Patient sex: M
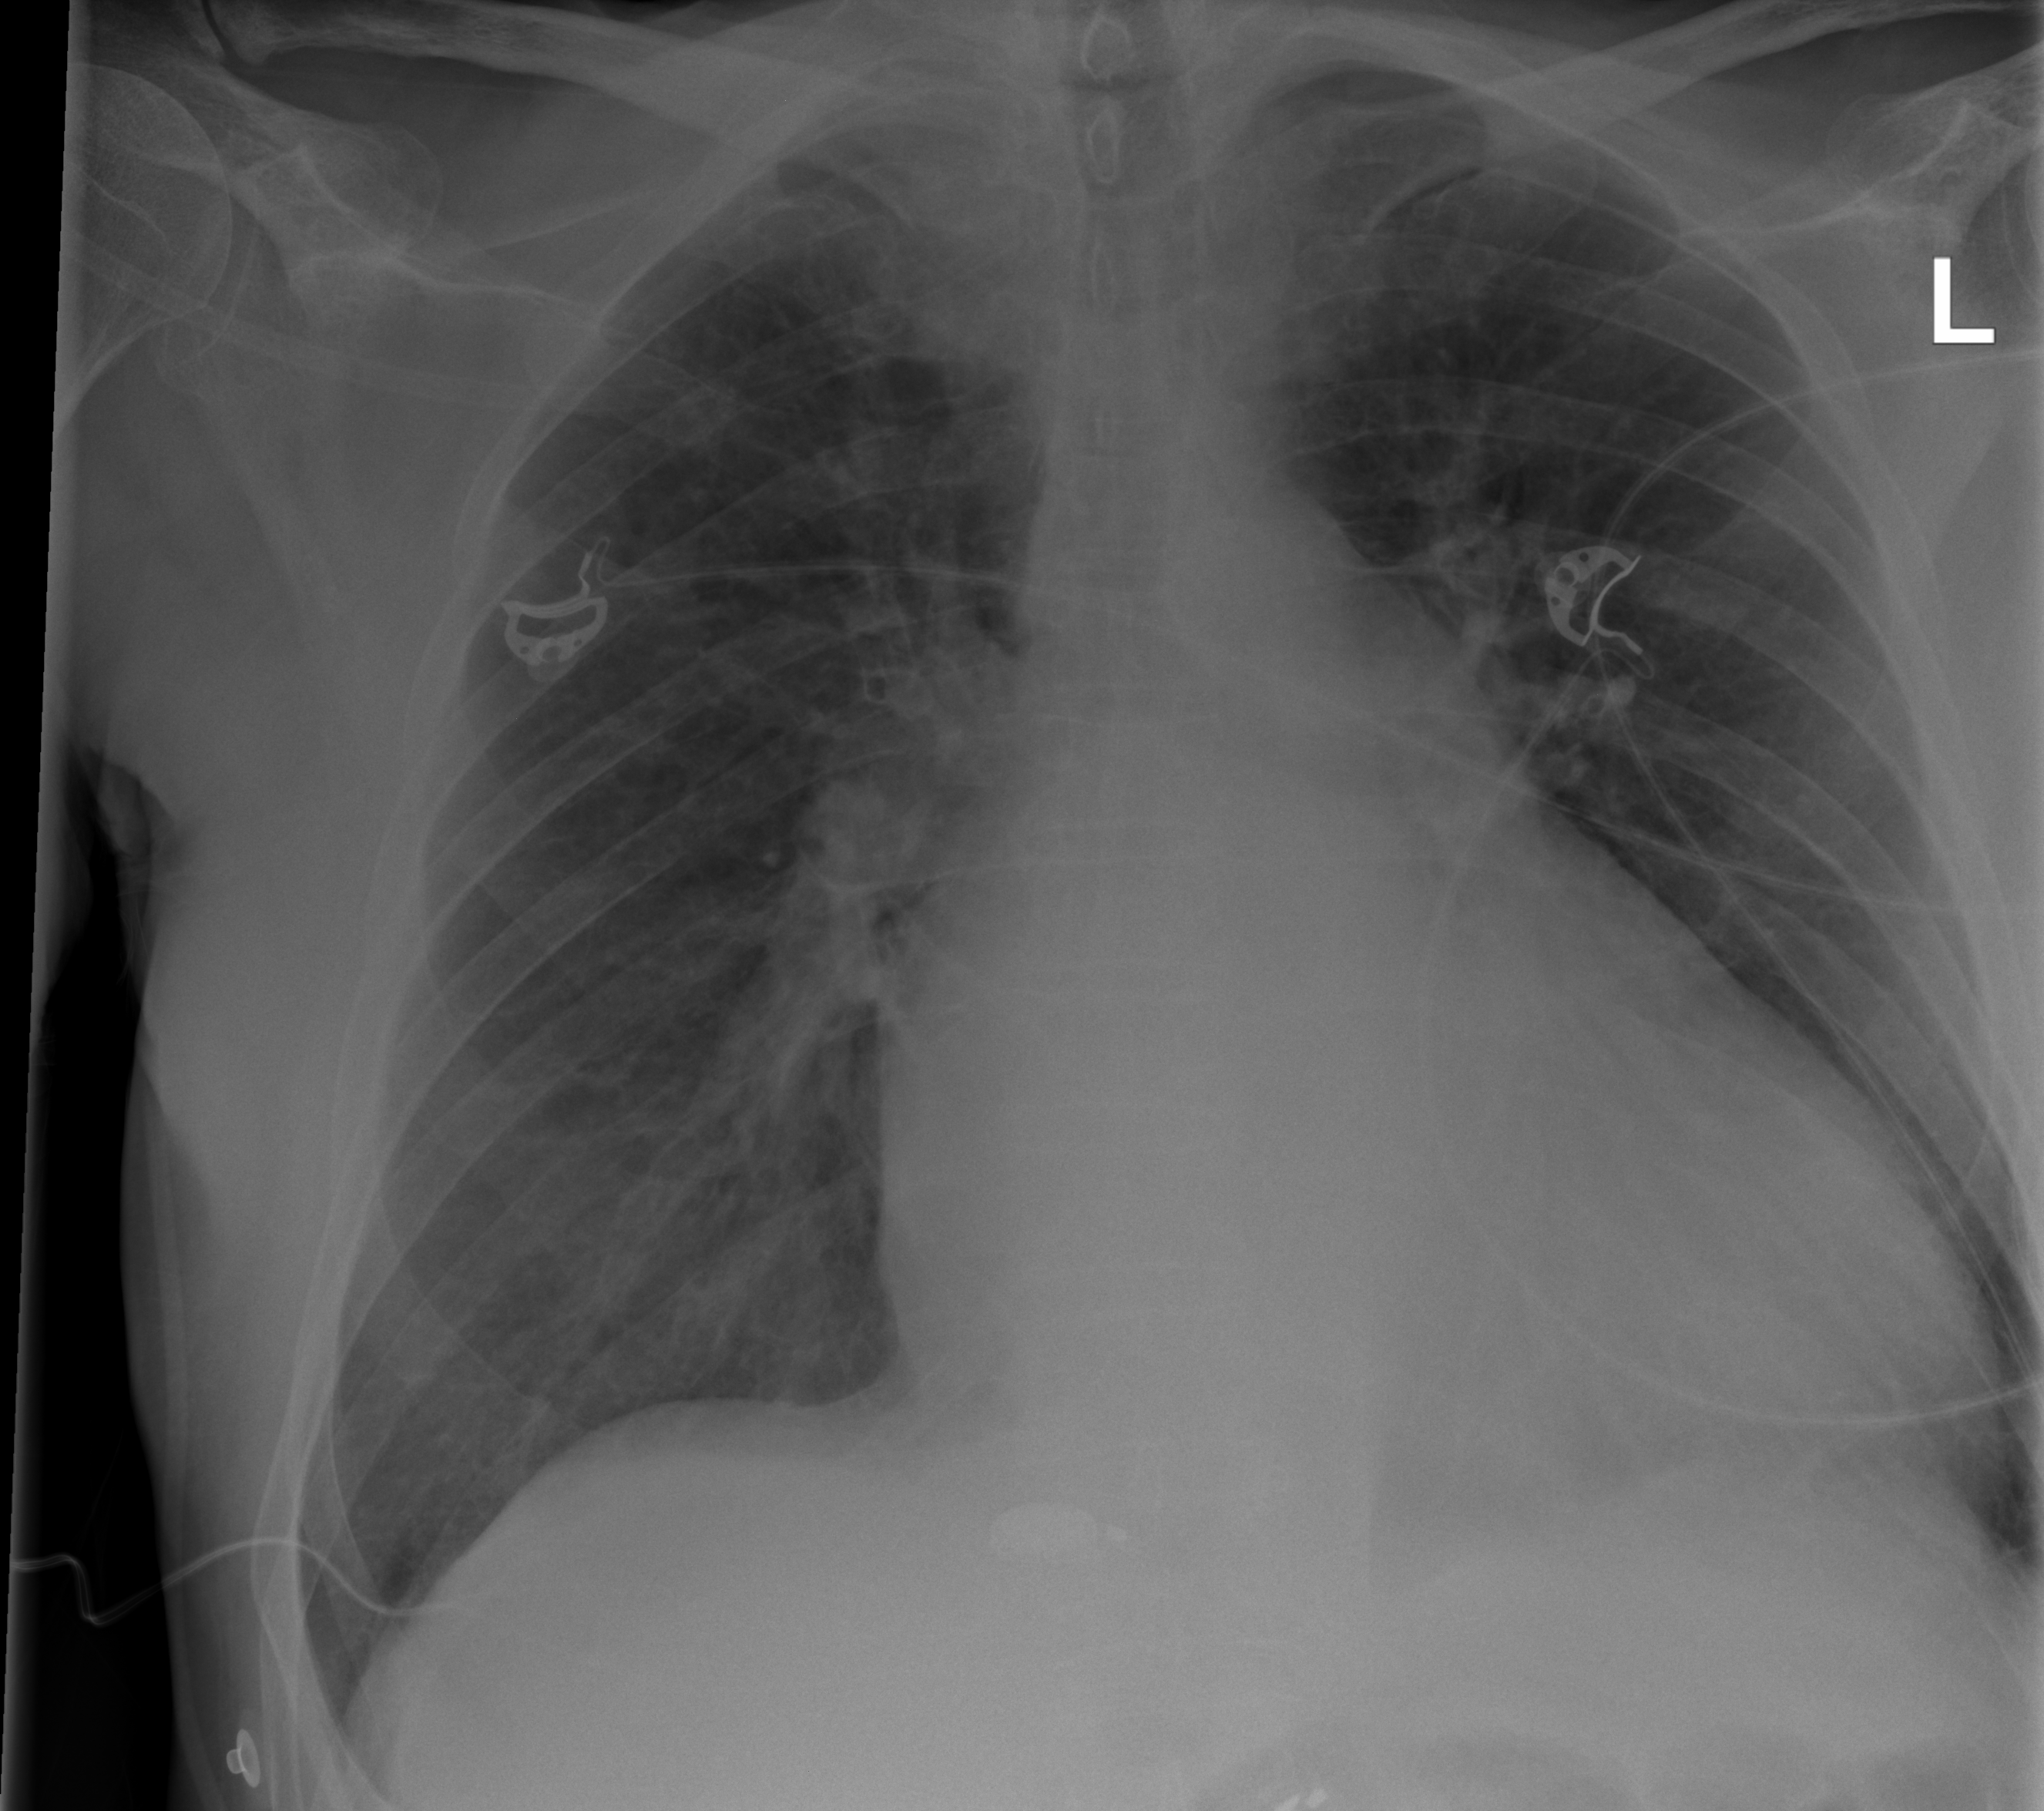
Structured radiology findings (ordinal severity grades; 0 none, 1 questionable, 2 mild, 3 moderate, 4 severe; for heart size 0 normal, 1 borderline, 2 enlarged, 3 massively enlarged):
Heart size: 2
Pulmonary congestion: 2
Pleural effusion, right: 0
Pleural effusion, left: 2
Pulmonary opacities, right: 0
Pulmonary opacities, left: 0
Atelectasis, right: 0
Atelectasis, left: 0